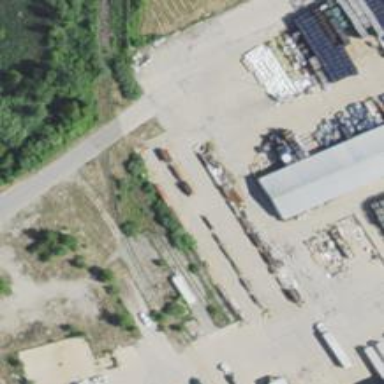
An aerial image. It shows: Rail spur service.